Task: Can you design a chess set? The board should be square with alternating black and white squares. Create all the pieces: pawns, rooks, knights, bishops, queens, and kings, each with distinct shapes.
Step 3463:
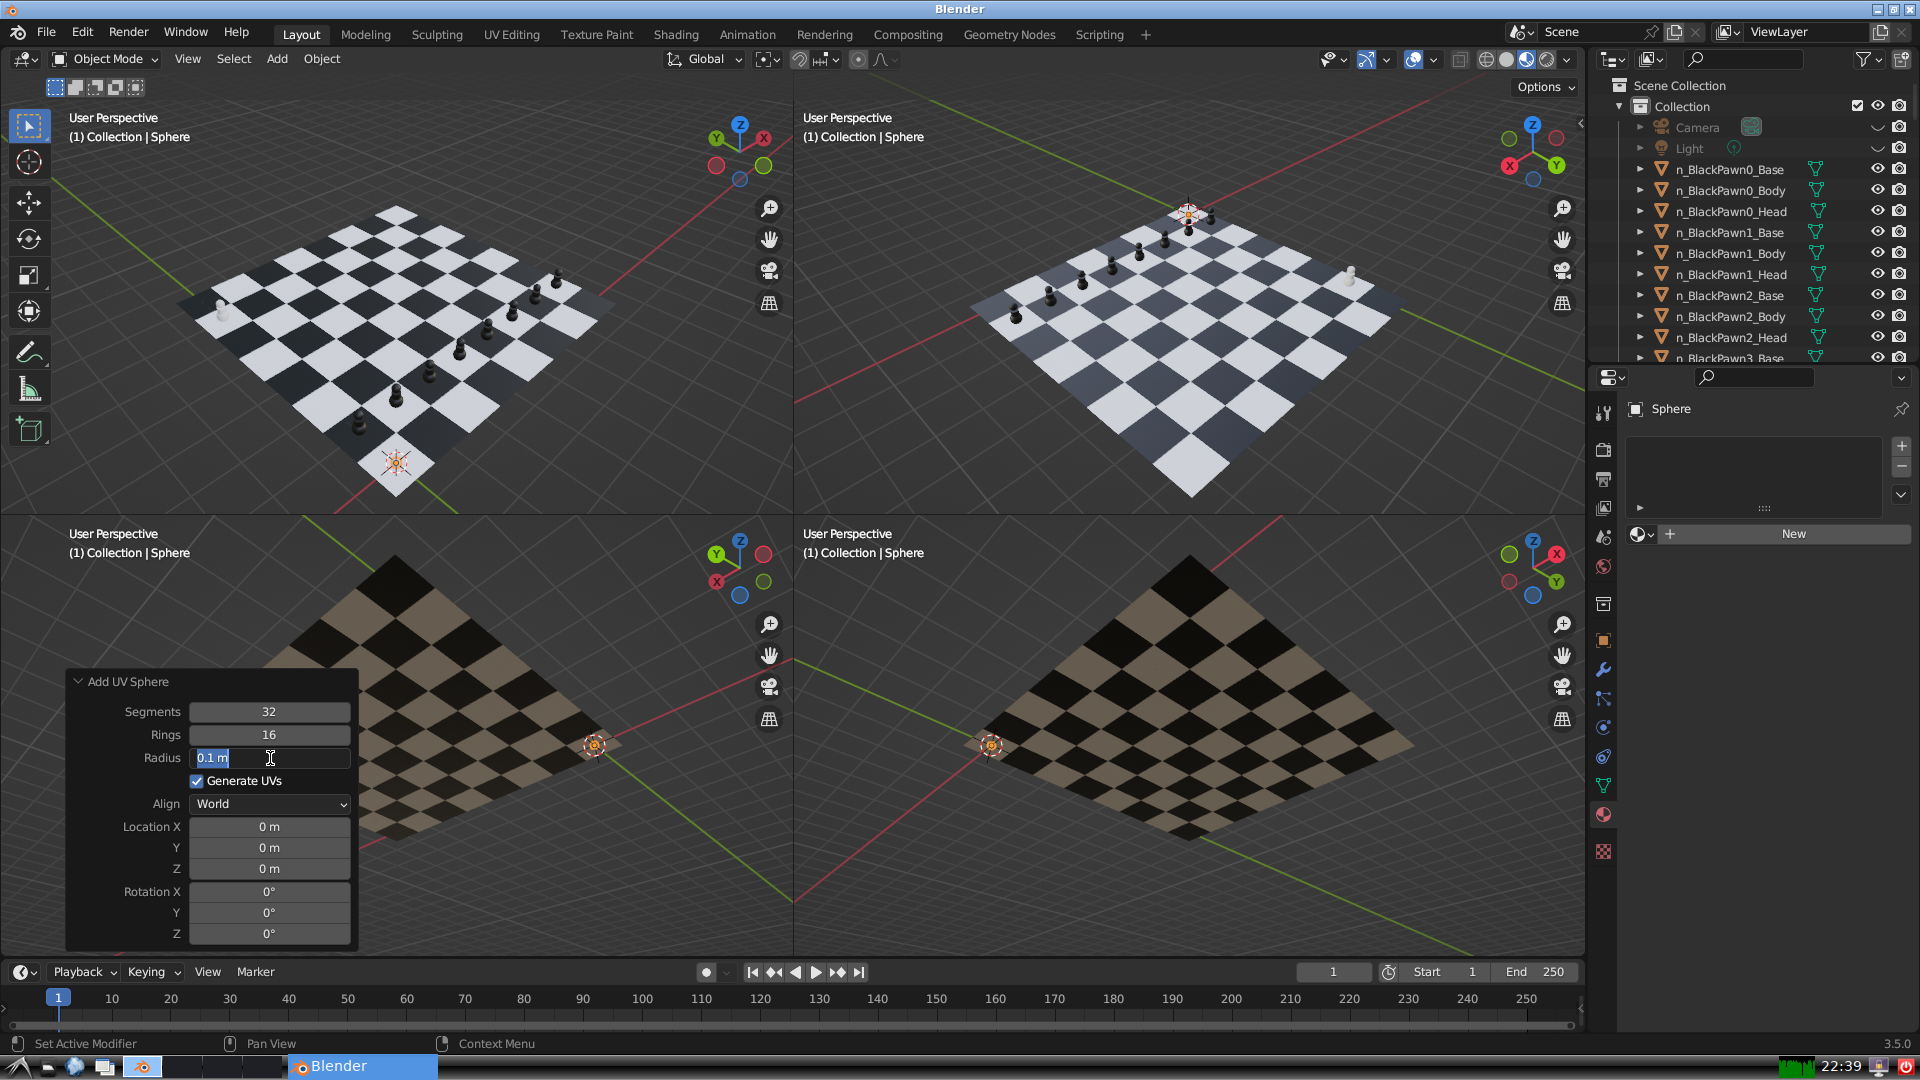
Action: input_text: 0.15